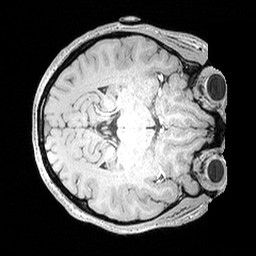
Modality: MP2RAGE
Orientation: axial
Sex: female
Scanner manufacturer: siemens
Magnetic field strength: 3 T
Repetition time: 5 s
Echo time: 0.00292 s